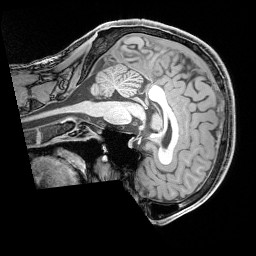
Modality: T1w
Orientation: sagittal
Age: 33
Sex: male
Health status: healthy
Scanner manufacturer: siemens
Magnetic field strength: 3 T
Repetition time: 1.65 s
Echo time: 0.00182 s